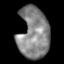
Tissue: lung
Cell type: T cells
Senescence score: 0.2215
Nuclear area (px): 1533
Mean DAPI intensity: 132.811